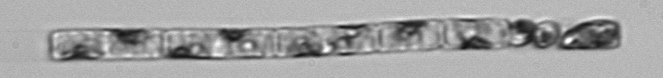
Label: Guinardia_delicatula_TAG_internal_parasite